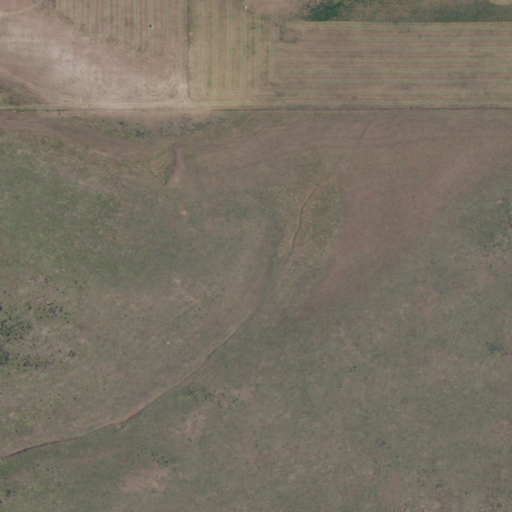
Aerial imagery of valley in Idaho named Harold Johns Canyon containing shrub and cultivated crops